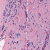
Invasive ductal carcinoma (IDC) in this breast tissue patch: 0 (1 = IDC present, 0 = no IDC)